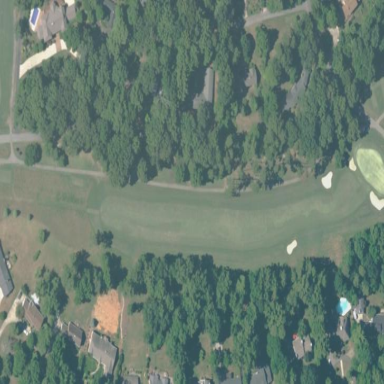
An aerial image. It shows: Grassy area designated as golf fairway.